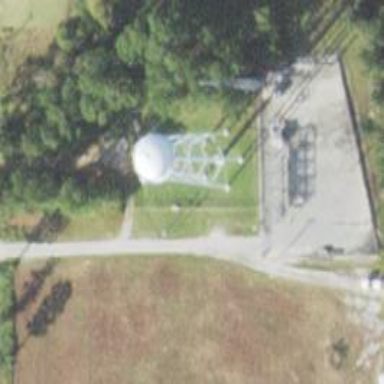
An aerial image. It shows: Water tower that is man-made.